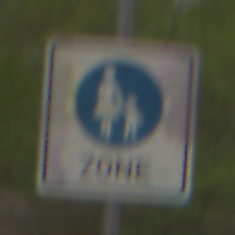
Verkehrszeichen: BeginnFussgaengerzone
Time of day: MorningAfternoon
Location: Outdoor (Nature)
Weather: Overcast
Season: NotSpecified
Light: Natural